Question: I've been knocking my head against the keyboard trying to figure out why the animation from <URL> is not showing up on the canvas correctly, if at all. In chrome it draws the leftmost part of the image on the canvas, but in safari it draws nothing at all.
I've tried different methods of delaying until the image loads, putting the script tag in various places in the html, no luck. Debugging in chrome shows no errors.
The source code for the animation is not quite the same as what he presents in the tutorial, I've tried to make sense of it. I've been at it for two days and you'll pinpoint it 30 seconds, I want to see this damn coin spin.
spriteSheet.jpg:

animation.html:
'''
<!DOCTYPE HTML>
<html>
<head>
<meta charset="utf-8">
<link href='http://fonts.googleapis.com/css?family=Ubuntu' rel='stylesheet' type='text/css'>
<link rel="stylesheet" href="style.css" type="text/css" />
<title>Test Profile Page</title>
</head>
<body>
<header>
<h1>Hello</h1>
</header>
<nav>
<ul>
<li><a href="index.html">Pictures</a></li>
<li><a href="animation.html">Animation?</a></li>
<li><a href="cartoon.html">Cartoon</a></li>
</ul>
</nav>
<section>
<img src="spriteSheet.jpg" />
<canvas id="coinAnimation"></canvas>
</section>
<footer>
</footer>
<script src="animation.js"></script>
</body>
</html>
'''
animation.js:
'''
window.onload = function () {
var spriteSheet = new Image();
spriteSheet.src = "spriteSheet.jpg";
//define sprite class
function sprite (options) {
var that = {},
frameIndex = 0,
tickCount = 0,
ticksPerFrame = options.ticksPerFrame || 0,
numberOfFrames = options.numberOfFrames || 1;
that.context = options.context;
that.width = options.width;
that.height = options.height;
that.image = options.image;
that.loop = options.loop;
that.update = function () {
tickCount += 1;
if (tickCount > ticksPerFrame) {
tickCount = 0;
// If the current frame index is in range
if (frameIndex < numberOfFrames - 1) {
// Go to the next frame
frameIndex += 1;
} else if (that.loop) {
frameIndex = 0;
}
}
};
that.render = function () {
// Clear the canvas
that.context.clearRect(0, 0, that.width, that.height);
// Draw the animation
that.context.drawImage(
that.image,
frameIndex * that.width / numberOfFrames,
0,
that.width / numberOfFrames,
that.height,
0,
0,
that.width / numberOfFrames,
that.height);
};
return that;
}
var canvas = document.getElementById("coinAnimation");
canvas.width = 100;
canvas.height = 100;
var coin = new sprite({
context: canvas.getContext("2d"),
width: 100,
height: 100,
image: spriteSheet
});
function gameLoop () {
window.requestAnimationFrame(gameLoop);
coin.update();
coin.render();
}
spriteSheet.addEventListener("load", gameLoop);
}
'''
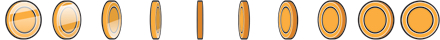
Answer: When you enter the width on your coin you need to enter the width of your entire image (which seems to be '440'), not the width of a single frame. Along with that you need to set the 'numberOfFrames' to 10:
'''
var coin = new sprite({
context: canvas.getContext("2d"),
width: 440,
height: 100,
image: spriteSheet,
numberOfFrames: 10
});
'''
Note when it find the width of a single frame it does 'width/numberOfFrames' to find that, this is why it will not work if you just enter '100'. Now your coin should be spinning.
<URL>.
If you want the slow the coin down you can add 'ticksPerFrame: 5' for example, the higher that is the slower it will go.